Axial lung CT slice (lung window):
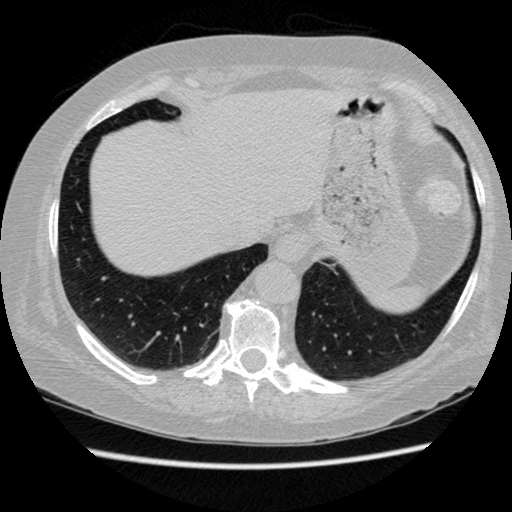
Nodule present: no